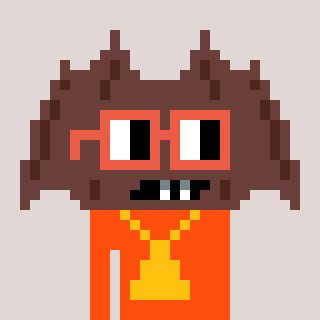
a pixel art character with square orange glasses, a bat-shaped head and a orange-colored body on a warm background